Question: I've made an example on paint

This might be overthinking this but I'm trying to have a div that always keeps its aspect ratio (9:16) and that is showing entirely on screen whatever the windows size. I tried searching for "div keep aspect ratio" but in these cases the div doesn't resize with the window. I thought using javascript to check when the height of the window is greater than its width (and vice versa) and change the css but I don't know if it's possible to run a javascript function upon resizing the page. Also, all my content is in this container and I just want black bars to fill the rest.
Thanks for helping.
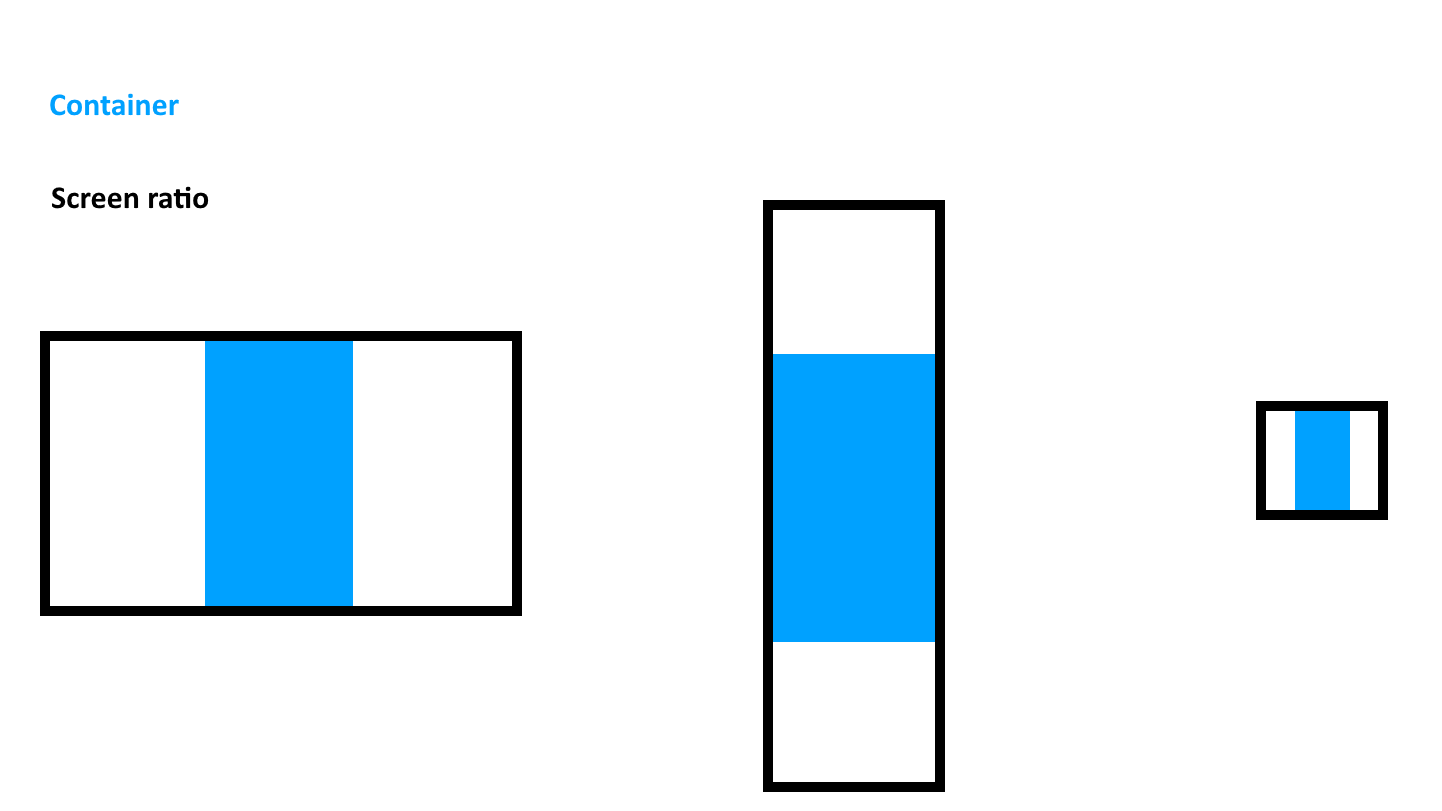
Answer: There are lots of ways to do that.
1. use javascript resize function:
'''
window.onresize = function() {
// resize your div according to window size
};
'''
1. use Jquery resize function:
'''
$(window).resize(function(){
// resize your div according to window size
});
'''
1. use css @media https://www.w3schools.com/cssref/css3_pr_mediaquery.asp
'''
@media all and (min-height:640px) and (max-height:960px){
// resize your div according to window size
}
'''